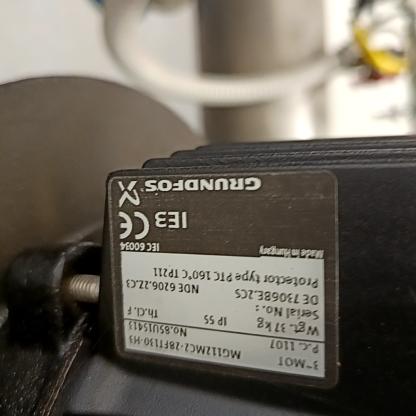
Klasa: tabliczka-znamionowa